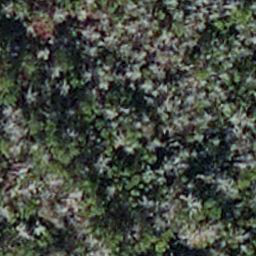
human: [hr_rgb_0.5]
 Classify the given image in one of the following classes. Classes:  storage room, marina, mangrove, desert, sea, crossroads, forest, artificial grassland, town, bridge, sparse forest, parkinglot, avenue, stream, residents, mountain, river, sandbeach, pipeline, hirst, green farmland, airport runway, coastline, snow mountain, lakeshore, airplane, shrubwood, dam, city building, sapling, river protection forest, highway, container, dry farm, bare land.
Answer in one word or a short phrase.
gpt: sapling